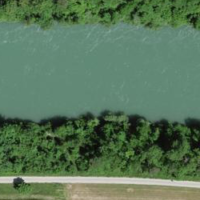
EUNIS habitat code: 15
Species observed at this site:
Clematis vitalba